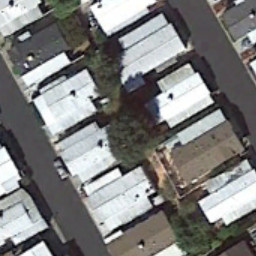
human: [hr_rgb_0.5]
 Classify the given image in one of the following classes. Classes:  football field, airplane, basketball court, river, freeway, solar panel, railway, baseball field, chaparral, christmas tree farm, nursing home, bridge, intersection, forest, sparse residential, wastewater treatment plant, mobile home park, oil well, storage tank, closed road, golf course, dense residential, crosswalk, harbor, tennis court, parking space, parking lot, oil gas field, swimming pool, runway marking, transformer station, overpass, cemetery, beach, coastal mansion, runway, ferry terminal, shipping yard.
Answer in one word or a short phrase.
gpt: mobile home park